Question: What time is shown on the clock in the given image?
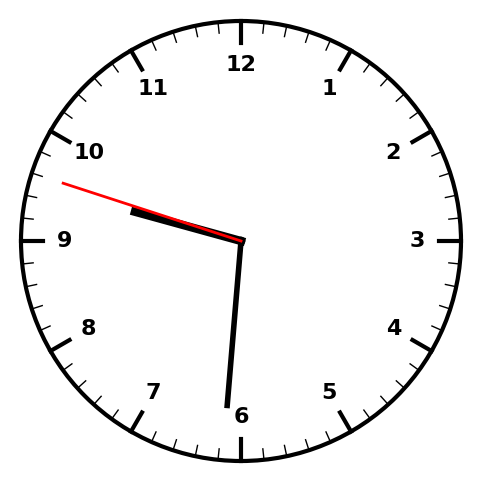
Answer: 09:30:48